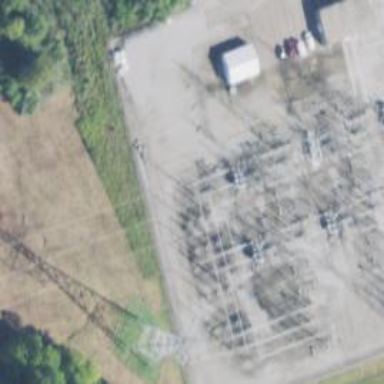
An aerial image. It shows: Switch for power supply.